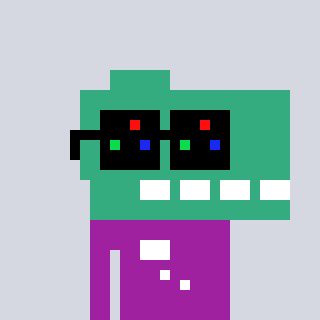
a pixel art character with square black sunglasses, a dino-shaped head and a magenta-colored body on a cool background